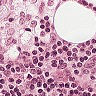
Metastatic tissue present: no